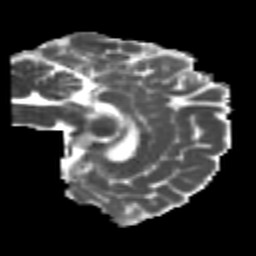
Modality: MD
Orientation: sagittal
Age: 21
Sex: female
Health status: healthy
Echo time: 0.074 s